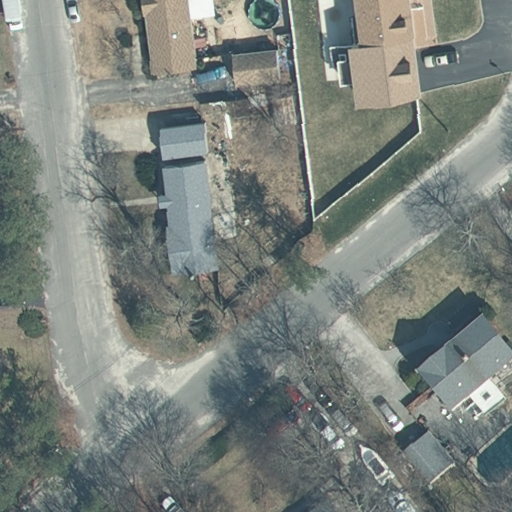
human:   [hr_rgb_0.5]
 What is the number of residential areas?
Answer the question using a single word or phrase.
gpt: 1

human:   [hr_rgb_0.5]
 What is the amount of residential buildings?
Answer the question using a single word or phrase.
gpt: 8

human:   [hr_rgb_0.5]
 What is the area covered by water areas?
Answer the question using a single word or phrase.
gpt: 0m2

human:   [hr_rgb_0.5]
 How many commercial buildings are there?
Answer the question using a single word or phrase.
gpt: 0

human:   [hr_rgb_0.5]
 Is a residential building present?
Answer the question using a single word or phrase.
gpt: yes

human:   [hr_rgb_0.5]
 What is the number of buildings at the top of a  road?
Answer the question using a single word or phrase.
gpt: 5

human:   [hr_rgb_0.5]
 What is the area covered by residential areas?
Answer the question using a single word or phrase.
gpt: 10656m2

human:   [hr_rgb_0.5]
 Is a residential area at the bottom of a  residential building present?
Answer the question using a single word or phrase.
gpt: no

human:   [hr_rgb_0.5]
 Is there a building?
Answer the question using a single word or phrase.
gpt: yes

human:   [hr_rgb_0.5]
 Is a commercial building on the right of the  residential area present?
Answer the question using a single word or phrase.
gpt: no

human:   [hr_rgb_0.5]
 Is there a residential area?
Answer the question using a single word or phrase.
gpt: yes

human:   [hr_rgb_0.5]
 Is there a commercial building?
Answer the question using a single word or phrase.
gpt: no

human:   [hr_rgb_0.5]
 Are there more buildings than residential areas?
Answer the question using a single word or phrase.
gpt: yes

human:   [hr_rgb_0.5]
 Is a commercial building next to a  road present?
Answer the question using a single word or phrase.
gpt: no

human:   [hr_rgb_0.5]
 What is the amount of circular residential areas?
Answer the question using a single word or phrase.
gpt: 0

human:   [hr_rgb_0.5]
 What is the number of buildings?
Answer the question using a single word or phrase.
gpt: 8

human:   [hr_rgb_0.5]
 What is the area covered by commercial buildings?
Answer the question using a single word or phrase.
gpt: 0m2

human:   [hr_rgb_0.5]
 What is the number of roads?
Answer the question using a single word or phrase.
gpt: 2

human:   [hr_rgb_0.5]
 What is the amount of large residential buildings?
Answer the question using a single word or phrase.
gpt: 0

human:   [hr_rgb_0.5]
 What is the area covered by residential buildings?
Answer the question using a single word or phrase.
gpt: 980m2

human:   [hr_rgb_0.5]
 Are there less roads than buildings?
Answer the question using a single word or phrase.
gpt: yes

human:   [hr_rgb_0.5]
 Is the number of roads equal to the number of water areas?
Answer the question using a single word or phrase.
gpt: no

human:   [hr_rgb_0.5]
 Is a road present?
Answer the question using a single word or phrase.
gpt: yes

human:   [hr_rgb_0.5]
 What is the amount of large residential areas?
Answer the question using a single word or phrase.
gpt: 1

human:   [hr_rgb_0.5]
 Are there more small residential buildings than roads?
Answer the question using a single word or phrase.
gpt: yes

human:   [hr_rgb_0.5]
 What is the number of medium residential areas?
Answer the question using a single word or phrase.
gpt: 0

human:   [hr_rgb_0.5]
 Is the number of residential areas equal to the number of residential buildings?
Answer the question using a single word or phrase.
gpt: no

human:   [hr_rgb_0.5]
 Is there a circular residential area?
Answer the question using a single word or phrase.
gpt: no

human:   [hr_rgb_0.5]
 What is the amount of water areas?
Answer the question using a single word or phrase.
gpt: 0

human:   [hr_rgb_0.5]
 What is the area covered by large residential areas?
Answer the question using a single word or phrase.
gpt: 10656m2

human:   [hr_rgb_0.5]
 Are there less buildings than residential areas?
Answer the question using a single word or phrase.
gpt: no

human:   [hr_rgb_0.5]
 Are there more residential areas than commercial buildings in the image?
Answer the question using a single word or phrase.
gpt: yes

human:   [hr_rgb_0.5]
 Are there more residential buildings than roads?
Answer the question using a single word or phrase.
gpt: yes

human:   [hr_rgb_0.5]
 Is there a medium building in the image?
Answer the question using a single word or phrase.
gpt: yes

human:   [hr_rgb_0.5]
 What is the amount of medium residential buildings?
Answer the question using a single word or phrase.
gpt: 4

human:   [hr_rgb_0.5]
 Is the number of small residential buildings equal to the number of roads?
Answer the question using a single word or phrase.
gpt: no

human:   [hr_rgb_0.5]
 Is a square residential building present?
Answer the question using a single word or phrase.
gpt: no

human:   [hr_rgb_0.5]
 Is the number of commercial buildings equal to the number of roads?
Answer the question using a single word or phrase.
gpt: no

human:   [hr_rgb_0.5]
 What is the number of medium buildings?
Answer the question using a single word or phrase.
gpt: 4

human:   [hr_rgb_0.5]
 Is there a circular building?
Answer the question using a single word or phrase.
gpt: no

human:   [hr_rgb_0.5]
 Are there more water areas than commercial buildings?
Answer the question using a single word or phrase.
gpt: no

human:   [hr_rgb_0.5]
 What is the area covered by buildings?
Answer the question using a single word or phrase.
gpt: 980m2

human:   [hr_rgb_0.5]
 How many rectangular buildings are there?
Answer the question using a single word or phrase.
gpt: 5

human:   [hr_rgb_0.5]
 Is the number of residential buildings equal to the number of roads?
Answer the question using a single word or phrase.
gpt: no

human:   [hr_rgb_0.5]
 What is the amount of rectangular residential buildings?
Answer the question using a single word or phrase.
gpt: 5

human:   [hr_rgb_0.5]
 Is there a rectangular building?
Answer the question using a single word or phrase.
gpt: yes

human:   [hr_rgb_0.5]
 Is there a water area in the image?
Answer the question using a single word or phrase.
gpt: no

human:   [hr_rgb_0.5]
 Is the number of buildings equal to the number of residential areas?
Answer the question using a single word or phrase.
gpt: no

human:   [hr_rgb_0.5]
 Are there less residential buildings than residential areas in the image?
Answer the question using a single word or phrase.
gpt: no

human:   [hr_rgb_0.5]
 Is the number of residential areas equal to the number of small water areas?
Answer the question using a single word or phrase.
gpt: no

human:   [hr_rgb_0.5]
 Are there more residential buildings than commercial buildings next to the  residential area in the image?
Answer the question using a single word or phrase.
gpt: yes

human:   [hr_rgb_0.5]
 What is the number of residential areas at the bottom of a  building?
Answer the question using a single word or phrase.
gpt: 0

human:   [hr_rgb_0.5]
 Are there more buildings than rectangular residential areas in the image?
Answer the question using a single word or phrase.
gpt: yes

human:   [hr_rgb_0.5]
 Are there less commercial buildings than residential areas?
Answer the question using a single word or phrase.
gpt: yes

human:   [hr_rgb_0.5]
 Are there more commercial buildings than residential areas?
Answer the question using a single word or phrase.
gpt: no

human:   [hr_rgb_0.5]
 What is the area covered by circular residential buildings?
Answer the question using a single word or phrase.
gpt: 0m2

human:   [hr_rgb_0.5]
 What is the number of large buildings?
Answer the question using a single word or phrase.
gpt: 0

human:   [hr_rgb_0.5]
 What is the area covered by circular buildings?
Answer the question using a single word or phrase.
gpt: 0m2

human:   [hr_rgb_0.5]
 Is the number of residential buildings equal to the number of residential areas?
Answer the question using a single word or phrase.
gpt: no

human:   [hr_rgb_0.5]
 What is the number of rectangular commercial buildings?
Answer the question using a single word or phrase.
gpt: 0

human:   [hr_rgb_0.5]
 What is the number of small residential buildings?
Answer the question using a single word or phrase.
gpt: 4

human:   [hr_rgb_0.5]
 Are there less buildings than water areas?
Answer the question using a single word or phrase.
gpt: no

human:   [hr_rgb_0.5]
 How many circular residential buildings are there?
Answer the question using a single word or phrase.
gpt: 0

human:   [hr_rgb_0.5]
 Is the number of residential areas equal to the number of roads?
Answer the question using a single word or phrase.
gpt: no